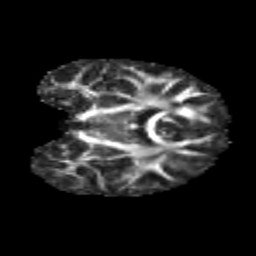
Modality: FA
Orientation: coronal
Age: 9
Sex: male
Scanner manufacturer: siemens
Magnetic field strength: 3 T
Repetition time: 3.8 s
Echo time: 0.07 s